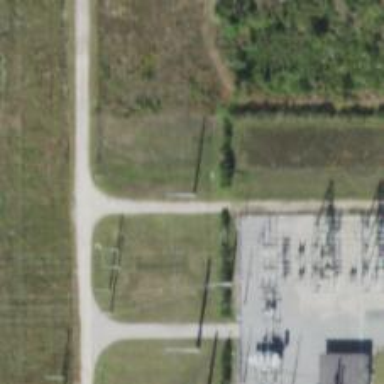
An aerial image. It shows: Power pole.